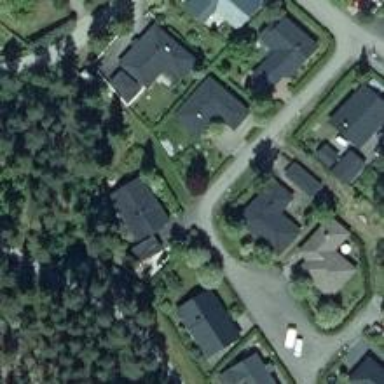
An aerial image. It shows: Living street.